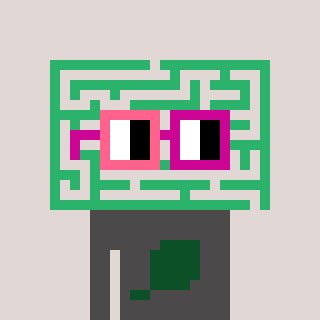
a pixel art character with square pink and red glasses, a maze-shaped head and a grayscale-colored body on a warm background